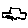
Label: car